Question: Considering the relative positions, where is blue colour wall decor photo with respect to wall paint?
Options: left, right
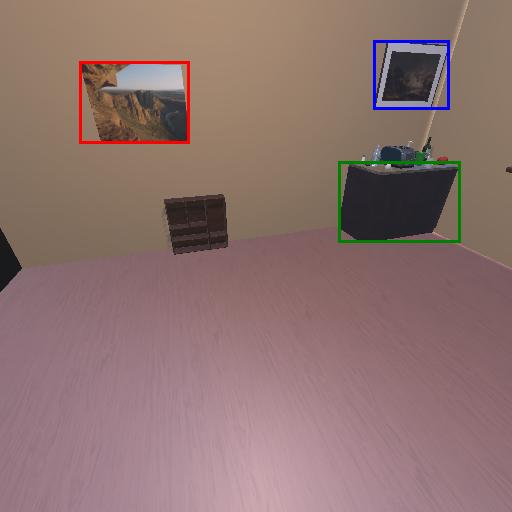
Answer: left